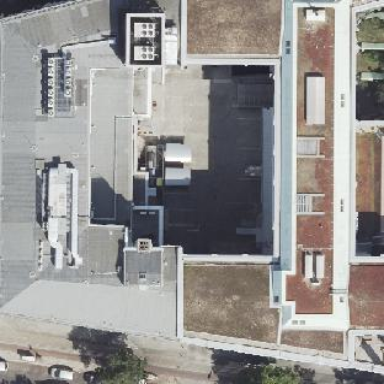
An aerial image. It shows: Office building with flat roof.